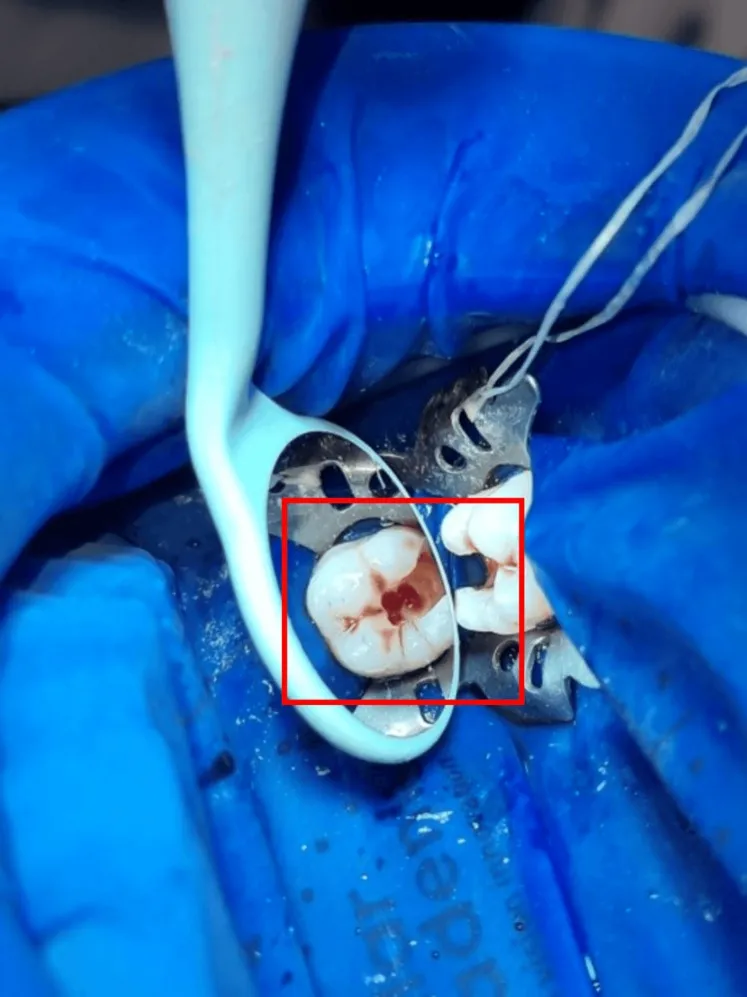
Removal of carious dentin and access cavity preparation.
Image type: medical_photograph (other_medical_photograph)